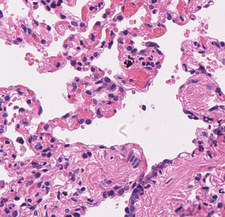
Tumor epithelial tissue: no
Tumor-associated stroma tissue: no
Normal tissue: yes